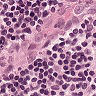
Metastatic tissue present: no